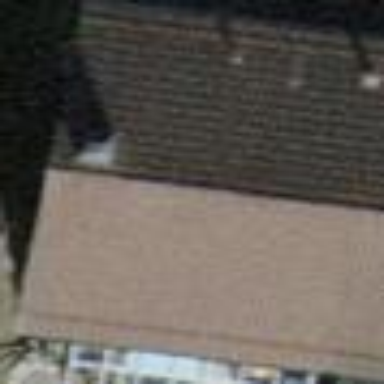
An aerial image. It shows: Building with tile roof.